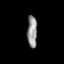
Tissue: skin
Cell type: Epithelial cells
Senescence score: 0.7647
Nuclear area (px): 300
Mean DAPI intensity: 151.647